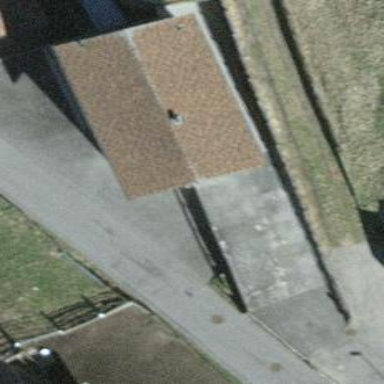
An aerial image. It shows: Detached building.